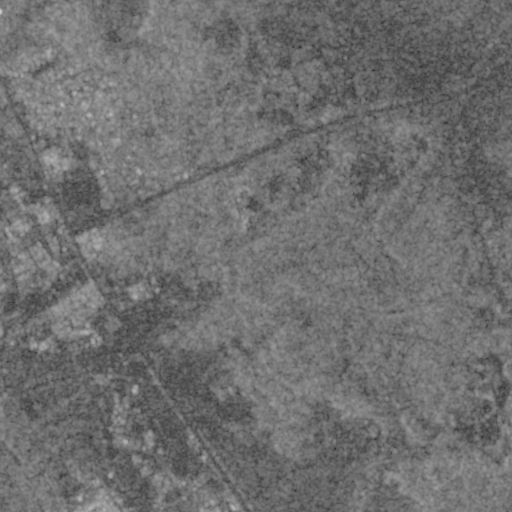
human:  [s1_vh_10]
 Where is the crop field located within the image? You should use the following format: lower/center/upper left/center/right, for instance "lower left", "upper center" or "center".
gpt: The crop field is located in the upper left of the image.
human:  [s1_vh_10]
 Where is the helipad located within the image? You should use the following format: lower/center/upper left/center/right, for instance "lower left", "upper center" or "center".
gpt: The helipad is located in the lower left of the image.
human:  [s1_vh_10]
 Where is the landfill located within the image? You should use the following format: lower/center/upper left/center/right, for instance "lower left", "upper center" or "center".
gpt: The landfill is located in the lower right of the image.
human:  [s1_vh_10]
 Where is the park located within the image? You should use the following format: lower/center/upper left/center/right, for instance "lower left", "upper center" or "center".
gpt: The park is located in the lower left of the image.
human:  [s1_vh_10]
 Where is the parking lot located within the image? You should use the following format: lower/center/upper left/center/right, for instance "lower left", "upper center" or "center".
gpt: The parking lot is located in the lower left of the image.
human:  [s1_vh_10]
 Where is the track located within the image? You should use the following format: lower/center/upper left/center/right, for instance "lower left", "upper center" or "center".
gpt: The track is located in the lower left of the image.
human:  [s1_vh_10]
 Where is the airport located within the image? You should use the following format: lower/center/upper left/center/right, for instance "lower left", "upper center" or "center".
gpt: There is no airport in the image.

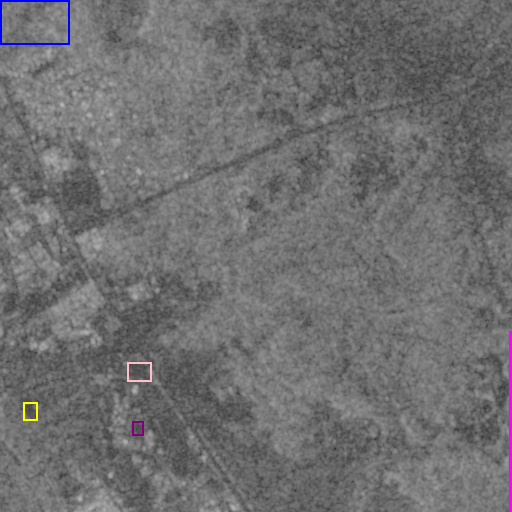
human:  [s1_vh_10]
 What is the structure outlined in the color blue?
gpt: The structure outlined in blue is a crop field.
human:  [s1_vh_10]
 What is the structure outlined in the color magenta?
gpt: The structure outlined in magenta is a landfill.
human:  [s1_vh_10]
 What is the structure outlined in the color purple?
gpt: The structure outlined in purple is a park.
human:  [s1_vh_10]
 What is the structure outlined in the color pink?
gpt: The structure outlined in pink is a parking lot.
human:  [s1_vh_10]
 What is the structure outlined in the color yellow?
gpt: The structure outlined in yellow is a track.
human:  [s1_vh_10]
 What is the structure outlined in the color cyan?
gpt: There is no cyan outline.